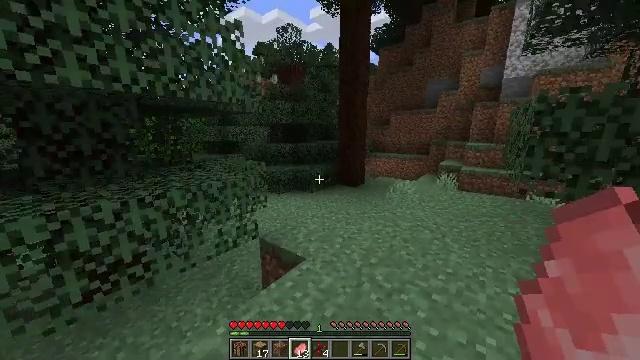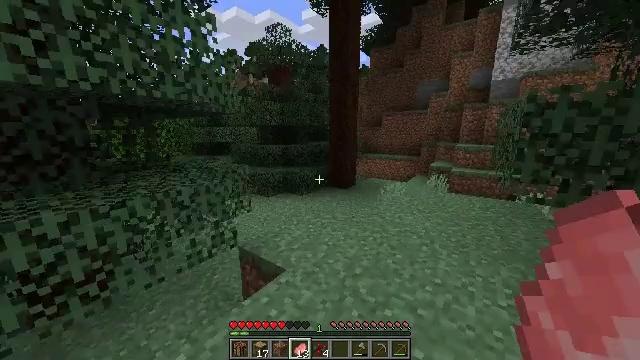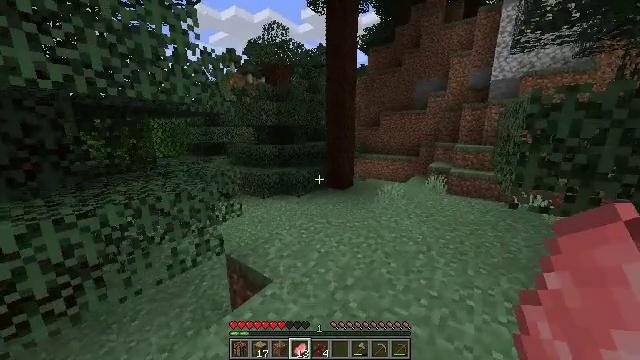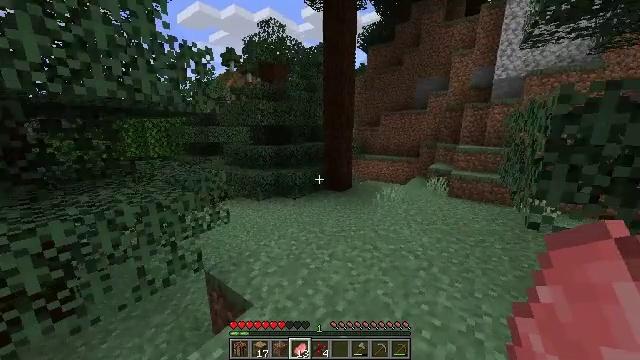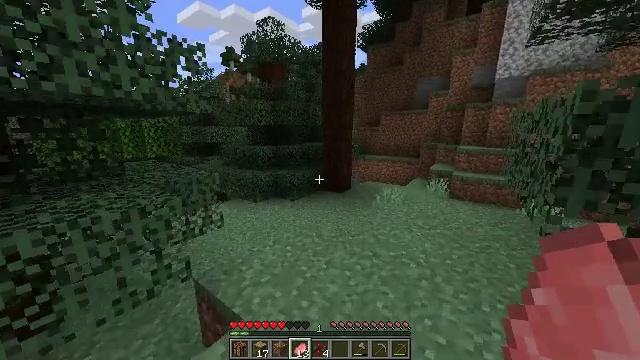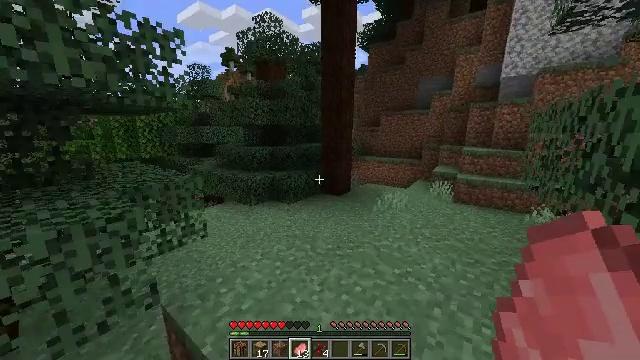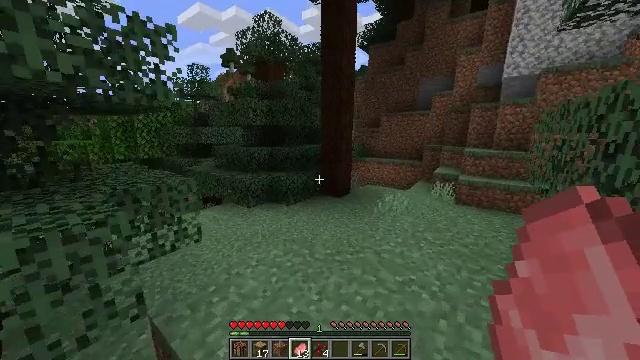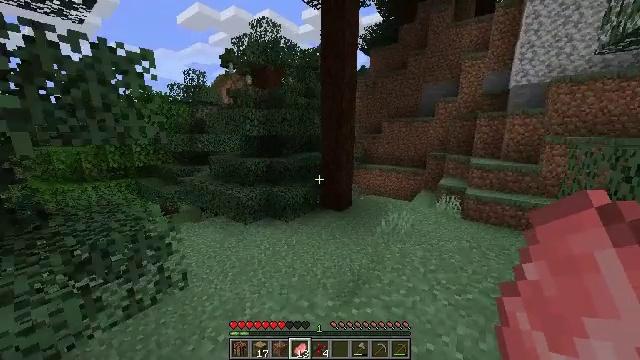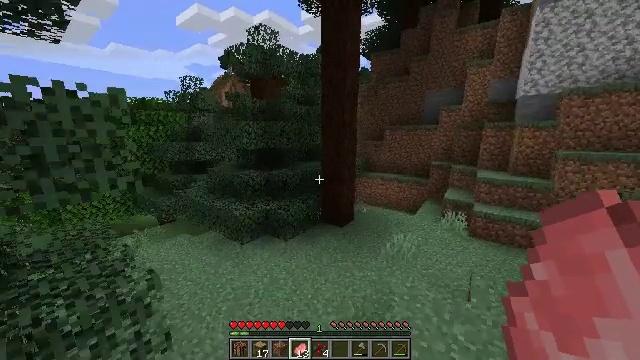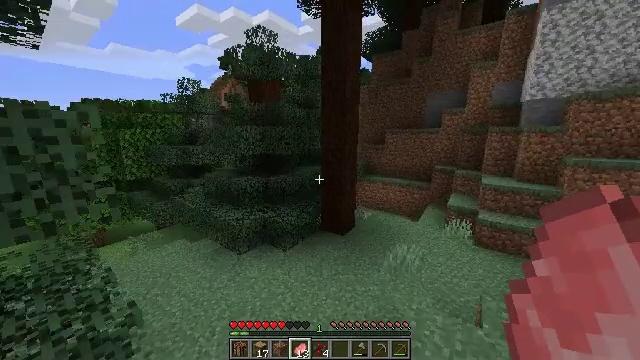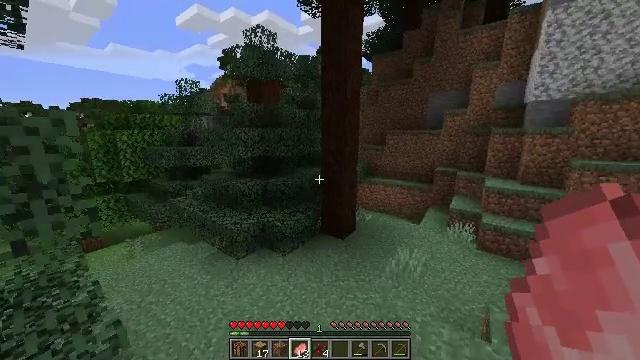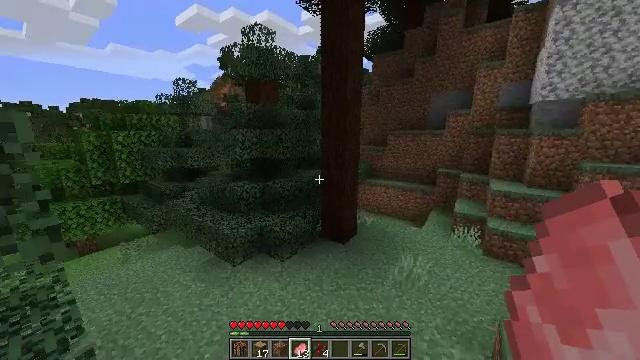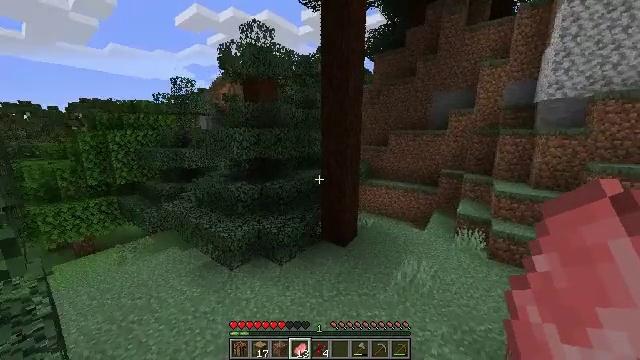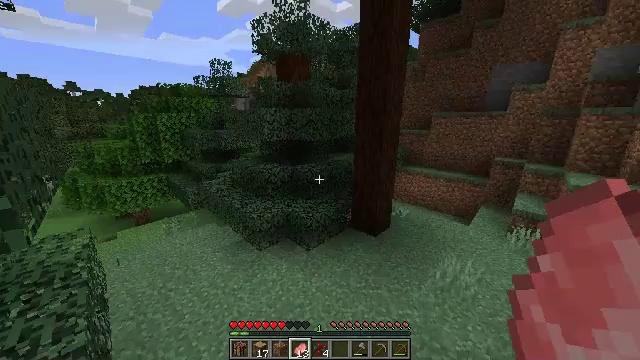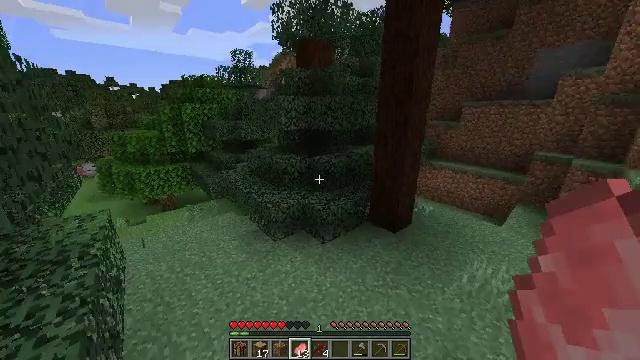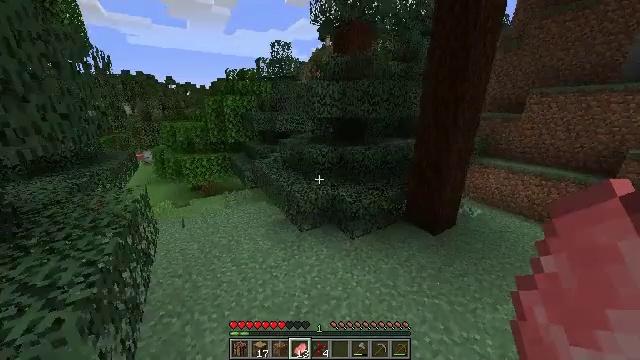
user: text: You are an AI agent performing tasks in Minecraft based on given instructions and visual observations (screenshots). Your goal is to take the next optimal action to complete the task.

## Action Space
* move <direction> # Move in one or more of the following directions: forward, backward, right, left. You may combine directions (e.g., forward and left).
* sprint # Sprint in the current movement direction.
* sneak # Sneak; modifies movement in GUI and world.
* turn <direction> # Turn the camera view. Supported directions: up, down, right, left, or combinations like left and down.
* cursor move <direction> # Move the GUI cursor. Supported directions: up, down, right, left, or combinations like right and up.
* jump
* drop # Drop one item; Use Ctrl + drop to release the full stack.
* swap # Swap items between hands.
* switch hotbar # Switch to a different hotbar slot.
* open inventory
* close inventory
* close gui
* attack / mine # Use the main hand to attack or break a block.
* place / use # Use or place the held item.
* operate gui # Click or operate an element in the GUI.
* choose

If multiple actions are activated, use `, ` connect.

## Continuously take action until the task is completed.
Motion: motion action
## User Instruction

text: Destroy the purple bed to collect it.
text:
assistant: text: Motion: move forward and move right, turn right
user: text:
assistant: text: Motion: move forward
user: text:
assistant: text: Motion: move forward
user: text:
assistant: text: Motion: move forward
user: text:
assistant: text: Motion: move forward
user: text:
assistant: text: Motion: move forward, jump
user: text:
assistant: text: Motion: move forward, jump
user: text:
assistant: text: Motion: move forward, jump
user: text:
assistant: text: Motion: move forward, jump
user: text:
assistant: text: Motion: move forward, jump
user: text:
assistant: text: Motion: move forward
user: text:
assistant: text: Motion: move forward
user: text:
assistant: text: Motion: move forward, turn left and down
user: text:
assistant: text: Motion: move forward and move left, turn left and down
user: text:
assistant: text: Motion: move forward and move left, turn left
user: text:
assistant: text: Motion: move forward and move left, turn left, jump
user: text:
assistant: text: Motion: move forward and move left, turn left, jump
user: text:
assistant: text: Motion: move forward and move left, jump
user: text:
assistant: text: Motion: move forward and move left, jump
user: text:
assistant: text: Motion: move forward and move left, jump
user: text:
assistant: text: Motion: move forward and move left, jump
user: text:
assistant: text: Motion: move forward
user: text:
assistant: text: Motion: move forward
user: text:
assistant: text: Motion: move forward
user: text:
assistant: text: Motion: move forward, turn left
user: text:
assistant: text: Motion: move forward, turn left
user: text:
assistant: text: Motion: move forward and move left, turn left
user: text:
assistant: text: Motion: move forward and move left, jump
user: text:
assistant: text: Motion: move forward and move left, jump
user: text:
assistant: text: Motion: move forward and move left, jump